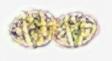
Label: Margalefidinium